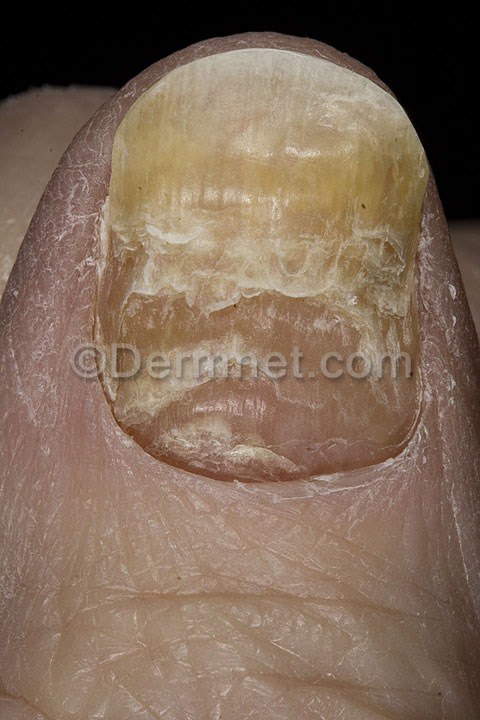
Disease: Nail Fungus and other Nail Disease